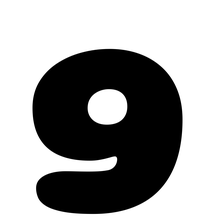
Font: Gluten_ExtraBold